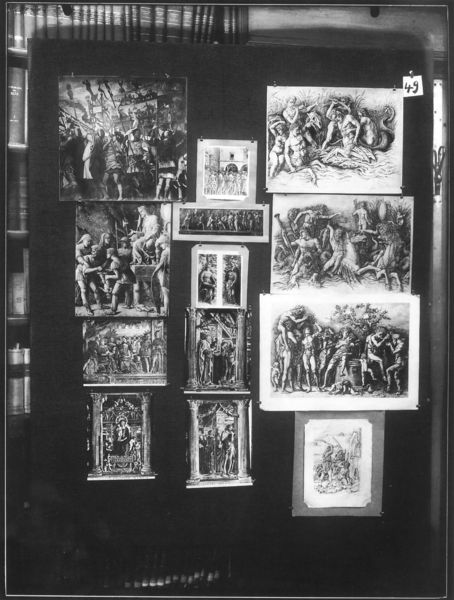
Titel: Mnemosyne (Bilderatlas, Fotos der Tafeln)
Künstler: Aby Warburg
Institution: London, The Warburg Institute Archive ©
Schlagwörter: gemälde, nackt, wasser, weiß, akte, komposition, menschen, grau, männer, schwarz, säulen, regal, wand, pferde, bilder, bücher, fotos, schlacht, tafel, collage, foto, vier, religion, schwarzweiß, ausstellung, zahl, mittelalter, lanzen, sammlung, museum, hängung, fotographie, bügel, aufnahme, abbildung, anordnung, zeichnungen, mehrere, montage, fotografien, photos, warburg, photographien, fdoto, fotographien, aby warburg, kurator, 13, s#ulen, 49, zusammenstallung